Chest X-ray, PA view. Patient: 55 years old, sex M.
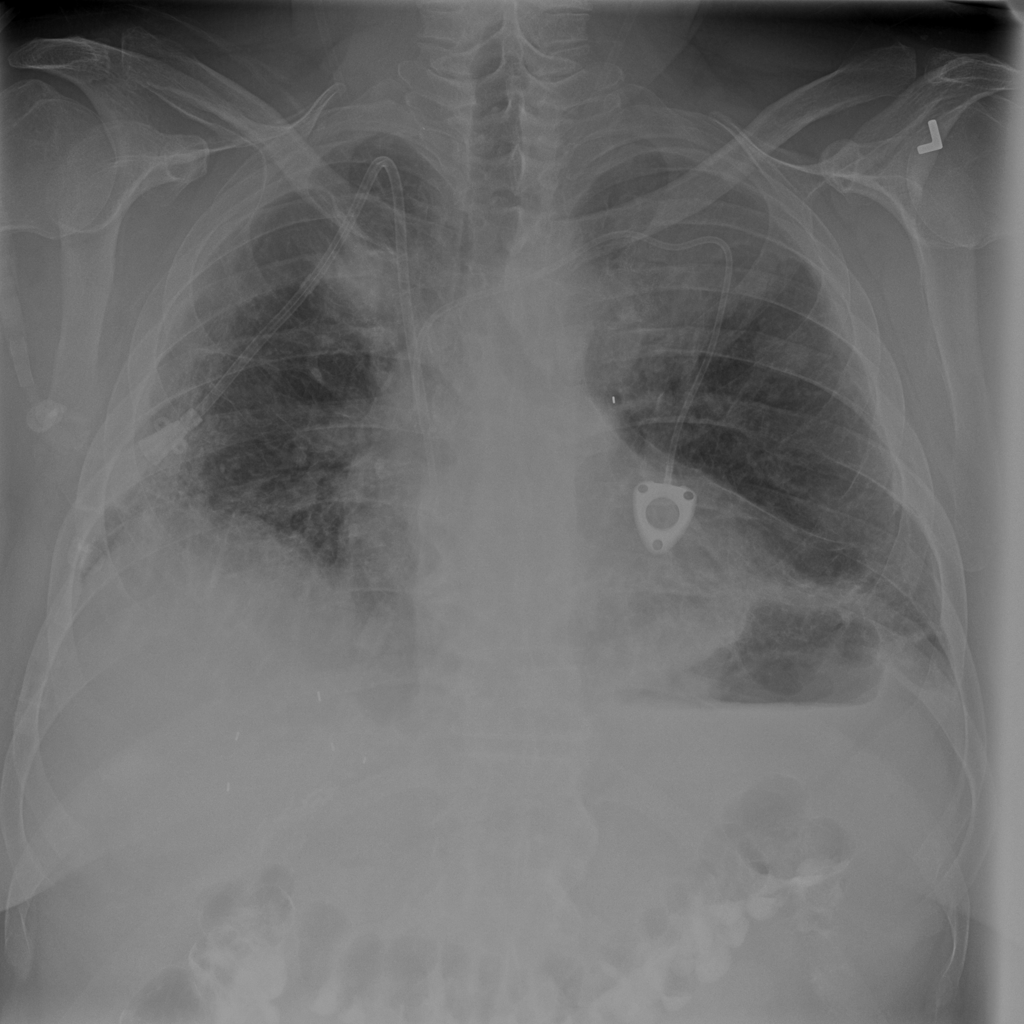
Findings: Consolidation, Infiltration